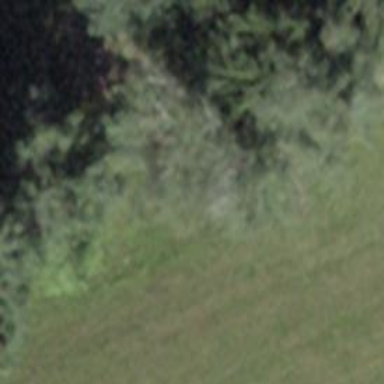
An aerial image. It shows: Grass path.